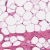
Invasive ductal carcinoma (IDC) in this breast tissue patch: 0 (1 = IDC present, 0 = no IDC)